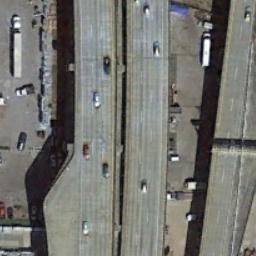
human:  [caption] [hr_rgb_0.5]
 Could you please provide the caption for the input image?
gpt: Two straight freeways form an overpass on an open area and some cars are driving on the freeway .

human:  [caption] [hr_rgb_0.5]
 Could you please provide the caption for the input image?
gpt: There are only two cars on the straight highway .

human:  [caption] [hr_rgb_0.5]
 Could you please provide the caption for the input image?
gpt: There are many cars beneath the freeway on the bridge .

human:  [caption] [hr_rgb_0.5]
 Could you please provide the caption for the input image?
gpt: The freeway is next to some cars .

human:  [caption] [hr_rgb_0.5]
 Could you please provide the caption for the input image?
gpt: Freeways stand on ground roads and there are many cars on roads and freeways .